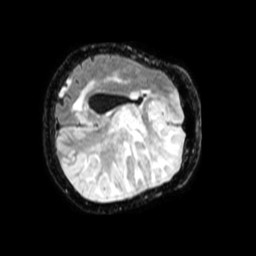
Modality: FLAIR
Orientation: axial
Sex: female
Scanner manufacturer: philips
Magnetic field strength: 1.5 T
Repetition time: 4.8 s
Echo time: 0.3949 s